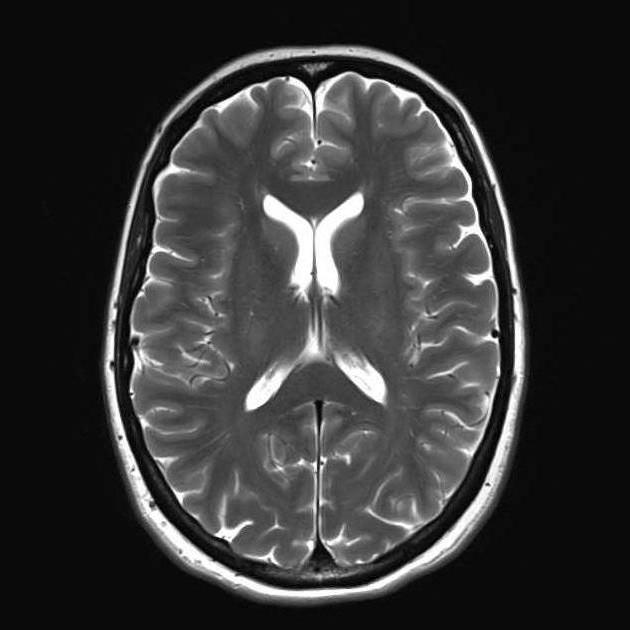
Label: notumor